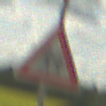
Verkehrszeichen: KinderLinks
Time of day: Midday
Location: Outdoor (RoadRail)
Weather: PartlyCloudy
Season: NotSpecified
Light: Natural